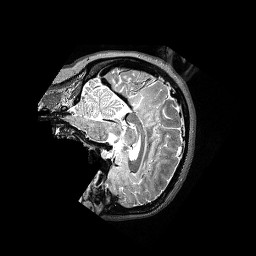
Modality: T2w
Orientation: sagittal
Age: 27
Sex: female
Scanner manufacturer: siemens
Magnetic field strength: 3 T
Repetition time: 3.2 s
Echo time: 0.479 s